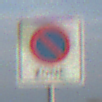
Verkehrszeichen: BeginnEingeschraenktesHalteverbotZone
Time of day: SunriseSunset
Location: Outdoor (Nature)
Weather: PartlyCloudy
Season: NotSpecified
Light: Natural